Question:
In Artifactory, under the Storage in Monitoring tab, the Binaries size is 1.57 GB, whereas the Artifacts size is just 6.27 MB. What exactly are Binaries in Artifactory, as they are taking a lot of Storage.
Is it possible to delete these Binaries without affecting the Artifacts?
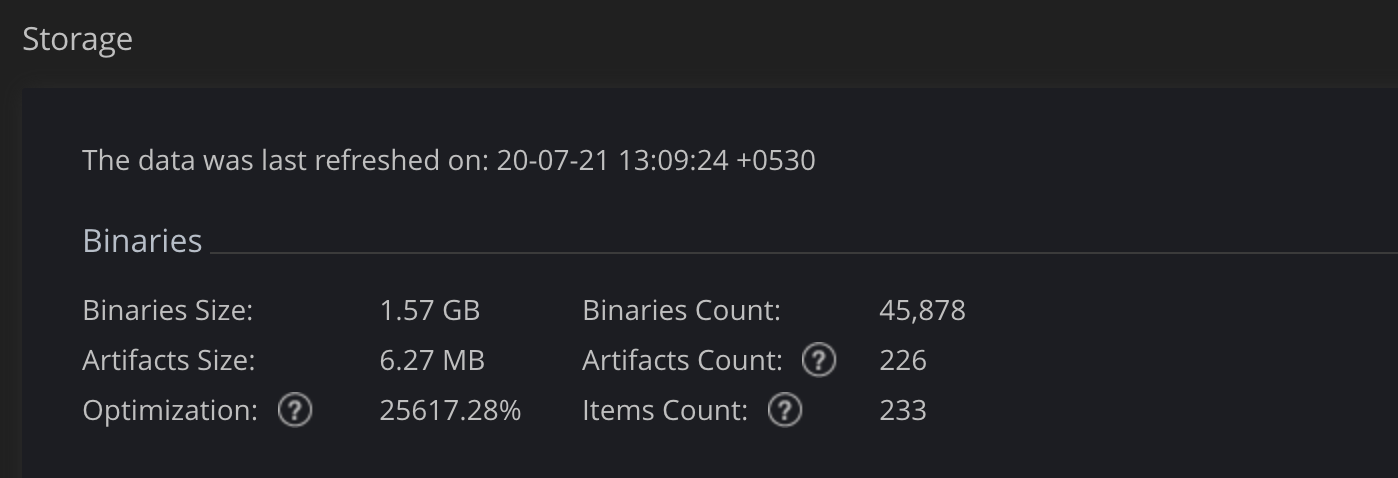
Answer: Binaries size = sum of the sizes all the binaries you uploaded
Artifacts size = sum of the size of all the artifacts stored
Optimization is the amount of optimization provided due to checksum based storage which is in your case 25617%
It appears you are uploading the same binary multiple times to different folders and hence the above situation.